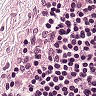
Metastatic tissue present: no